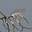
Label: 5